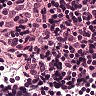
Metastatic tissue present: no